Interaction volume radius: 10 \u00c5
Interaction volume height: 25 \u00c5
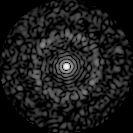
Disorder parameter: 0.8477